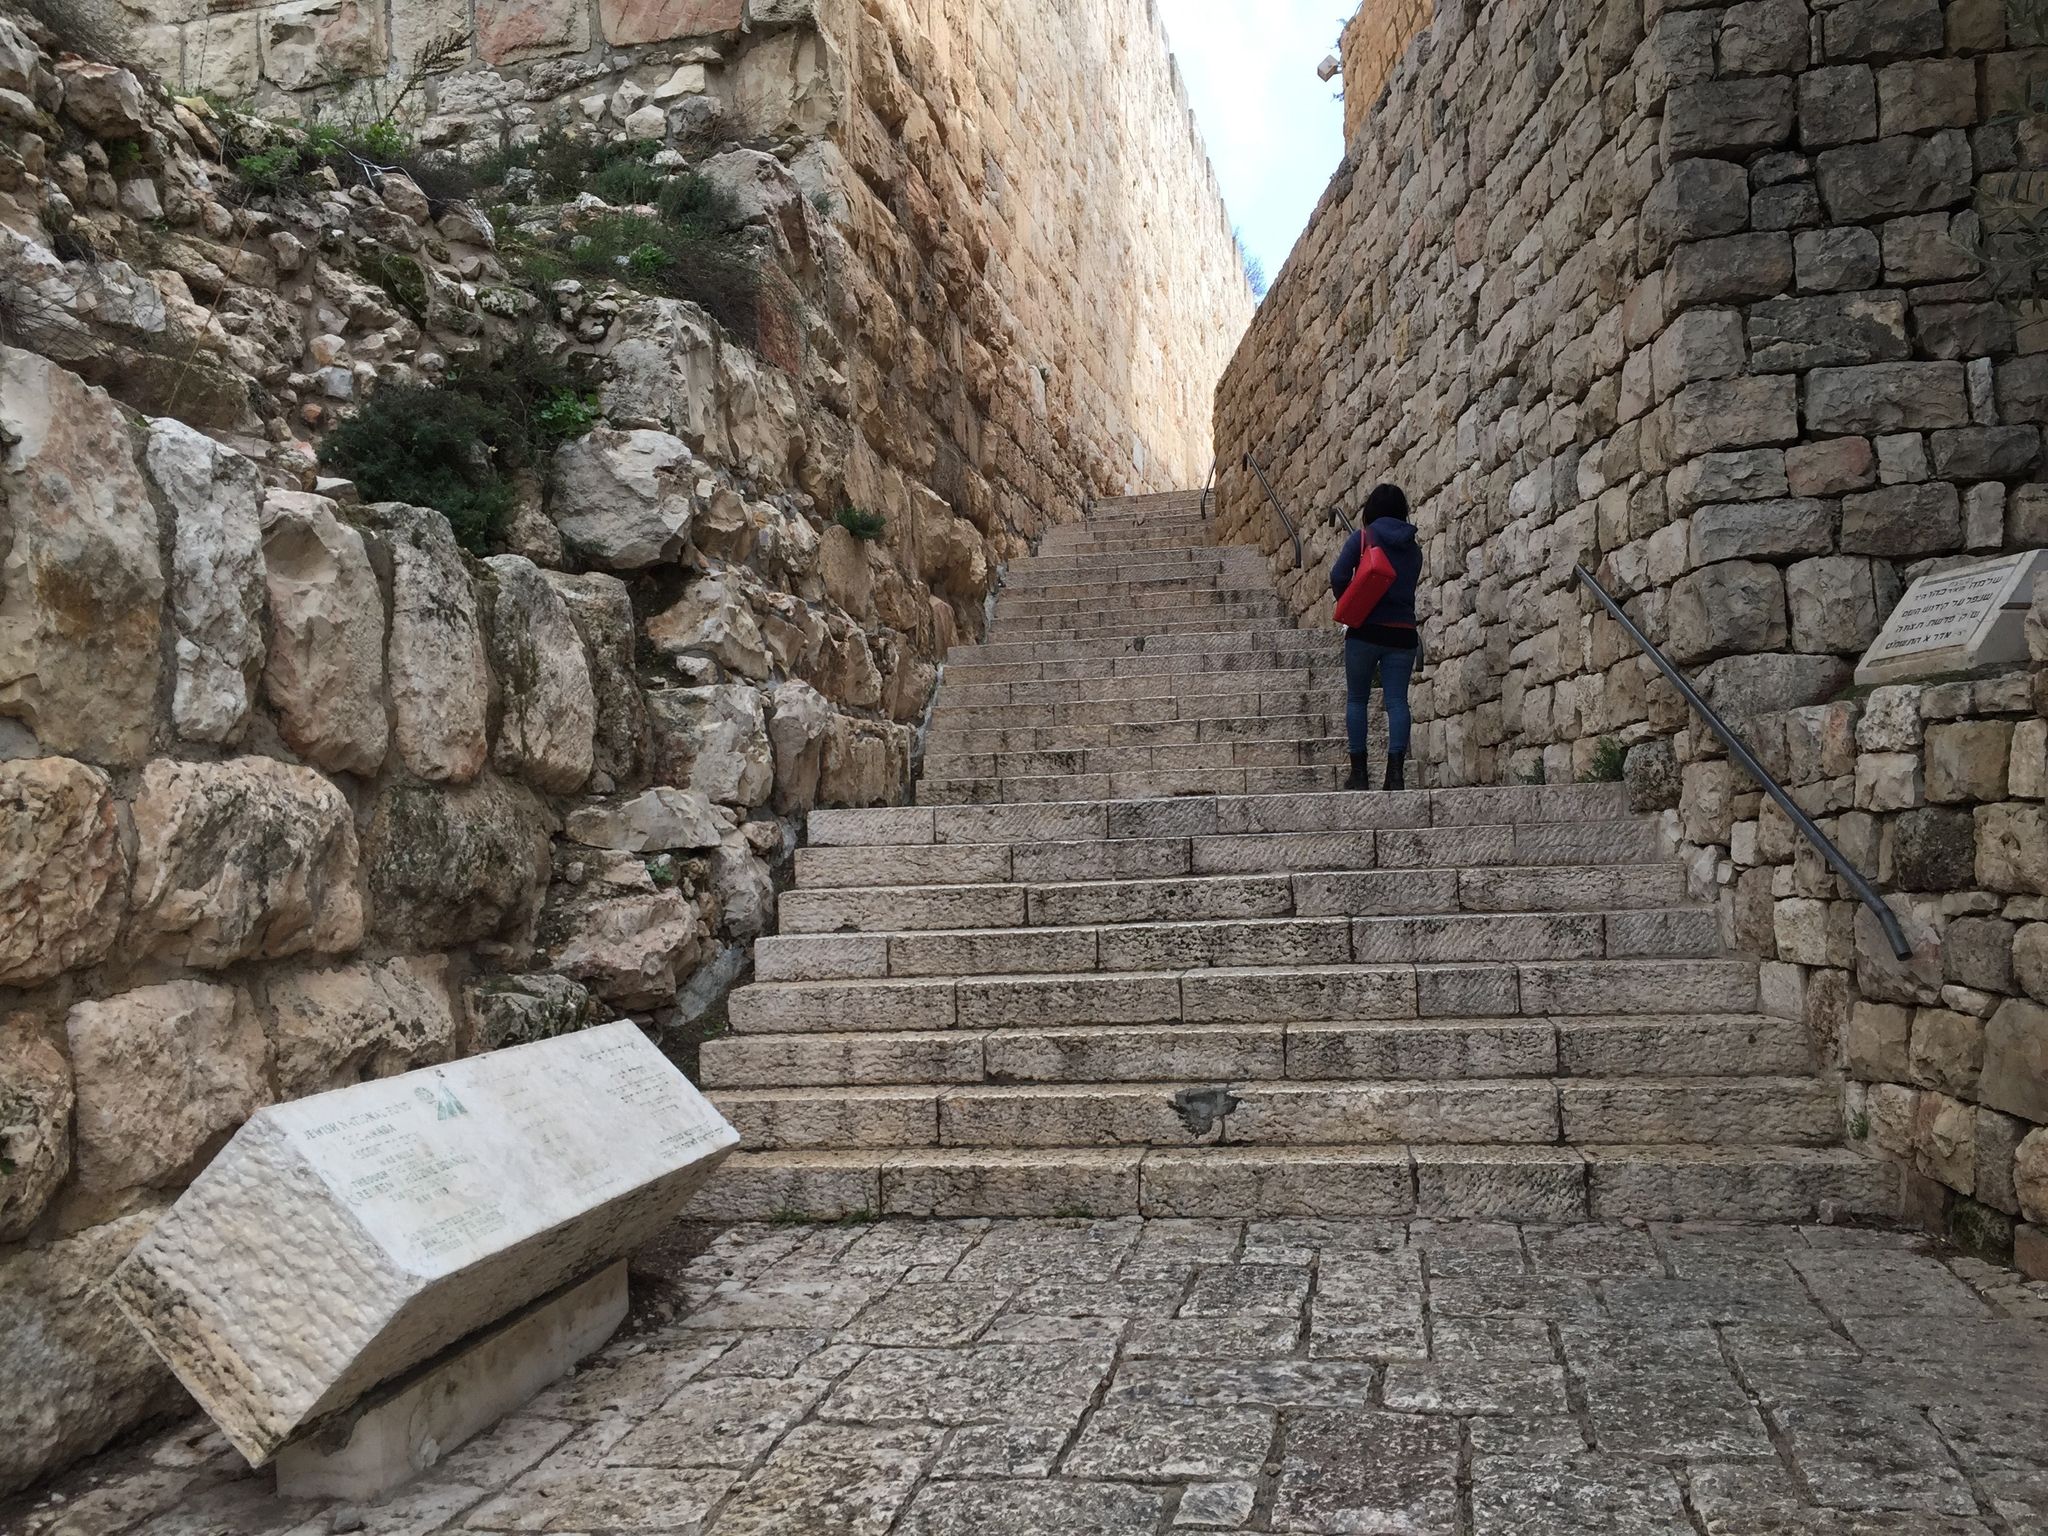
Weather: snowy
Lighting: day
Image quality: good
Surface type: walking surface
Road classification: footway, service, steps
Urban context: urban centre
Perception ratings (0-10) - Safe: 6.42, Lively: 6.64, Beautiful: 5.94, Boring: 7.13, Depressing: 3.29, Wealthy: 3.4